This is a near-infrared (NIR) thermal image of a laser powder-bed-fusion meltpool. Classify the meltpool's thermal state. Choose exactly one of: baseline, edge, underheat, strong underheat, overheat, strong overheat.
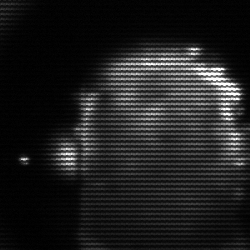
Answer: baseline